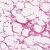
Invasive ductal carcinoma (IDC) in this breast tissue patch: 0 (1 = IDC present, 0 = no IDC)